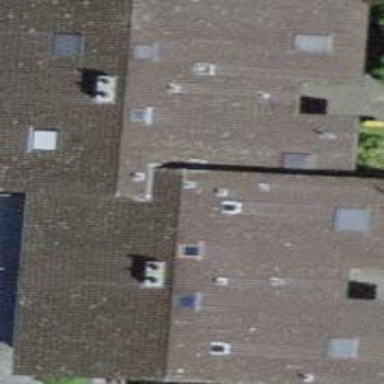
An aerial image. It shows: Terrace building.